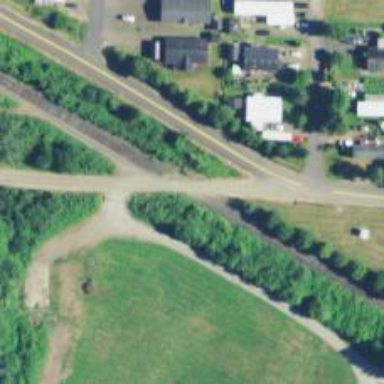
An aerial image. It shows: Level crossing along the railway.